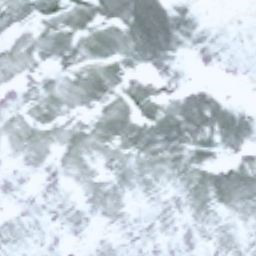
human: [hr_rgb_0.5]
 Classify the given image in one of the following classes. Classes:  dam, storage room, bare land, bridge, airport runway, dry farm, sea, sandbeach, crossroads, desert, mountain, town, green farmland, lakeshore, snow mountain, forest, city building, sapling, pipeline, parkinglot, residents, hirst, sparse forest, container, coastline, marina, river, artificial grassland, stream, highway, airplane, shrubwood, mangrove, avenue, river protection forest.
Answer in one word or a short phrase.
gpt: snow mountain